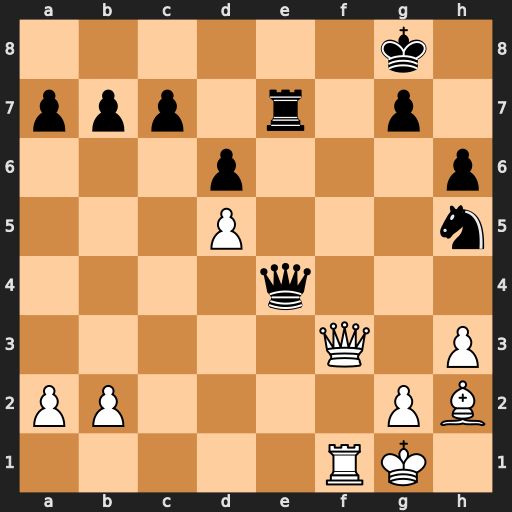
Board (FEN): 6k1/ppp1r1p1/3p3p/3P3n/4q3/5Q1P/PP4PB/5RK1
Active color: w
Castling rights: -
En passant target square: -
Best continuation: Qxh5 Qd4+ Kh1